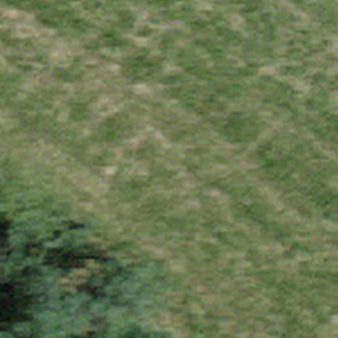
Label: other